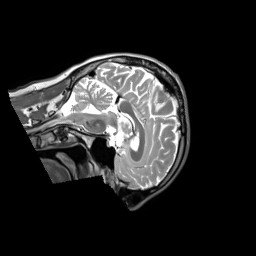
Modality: T2w
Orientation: sagittal
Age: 42
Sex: male
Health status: ill
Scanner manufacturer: siemens
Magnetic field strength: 3 T
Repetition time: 2.8 s
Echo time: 0.326 s